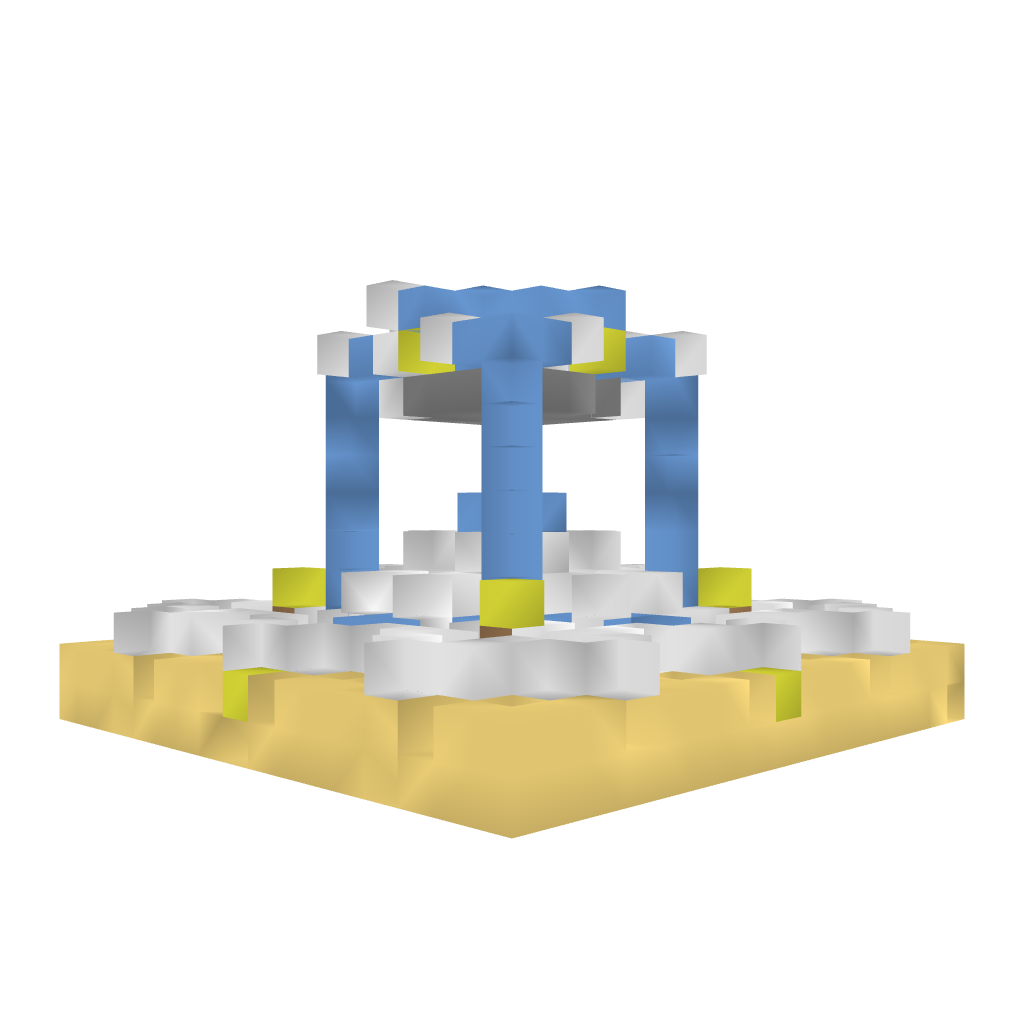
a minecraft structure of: Big Quartz Fountain high quality